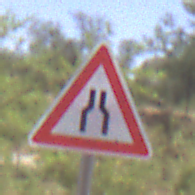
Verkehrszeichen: VerengteFahrbahn
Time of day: Midday
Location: Outdoor (RoadRail)
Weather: Clear
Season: NotSpecified
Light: Natural